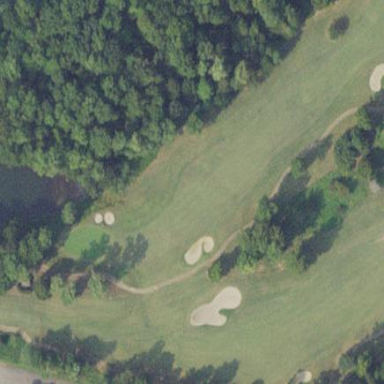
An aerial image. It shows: Rough grassy area used for golf.